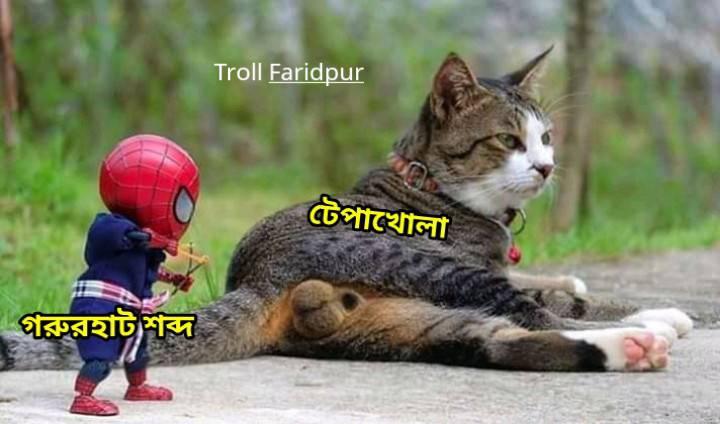
Caption: গরুরহাট শব্দ    টেপাখোলা
Label: non-hate